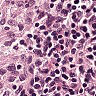
Metastatic tissue present: no